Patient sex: F
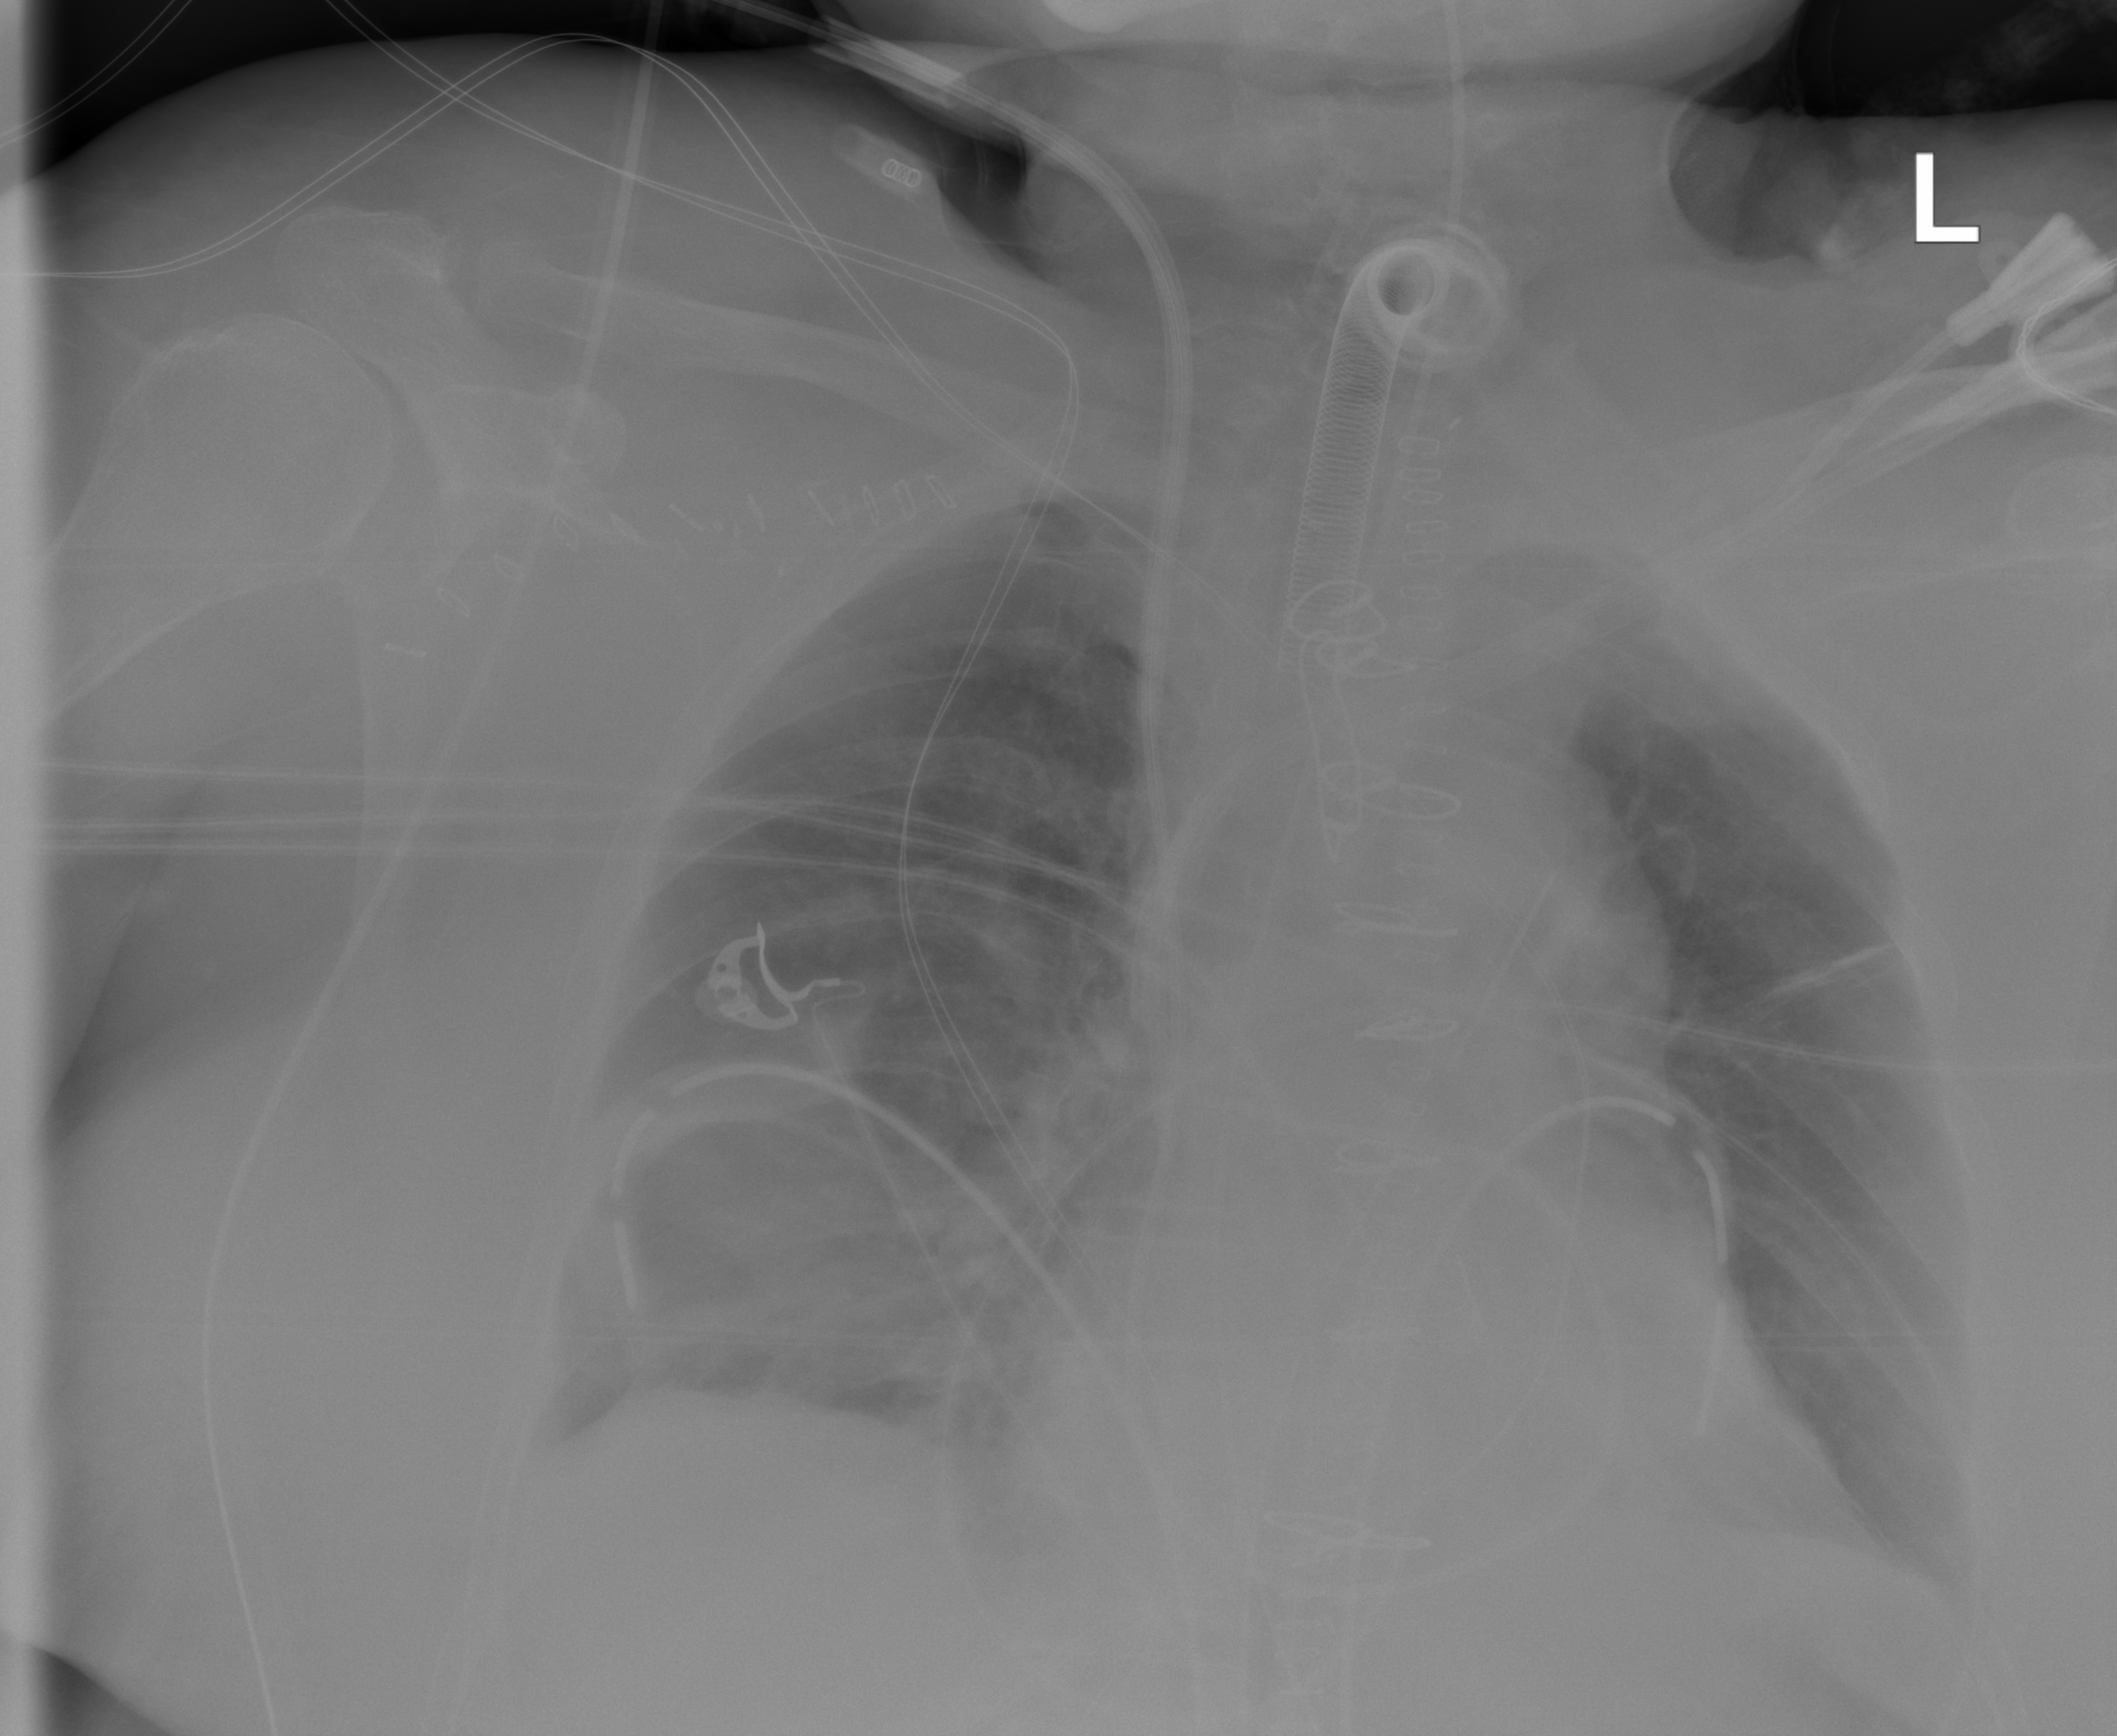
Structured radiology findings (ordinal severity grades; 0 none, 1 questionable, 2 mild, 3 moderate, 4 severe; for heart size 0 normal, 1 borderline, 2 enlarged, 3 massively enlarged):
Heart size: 2
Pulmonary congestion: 0
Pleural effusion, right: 0
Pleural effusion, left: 2
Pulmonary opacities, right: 2
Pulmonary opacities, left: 0
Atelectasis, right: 3
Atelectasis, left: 2